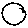
Label: circle